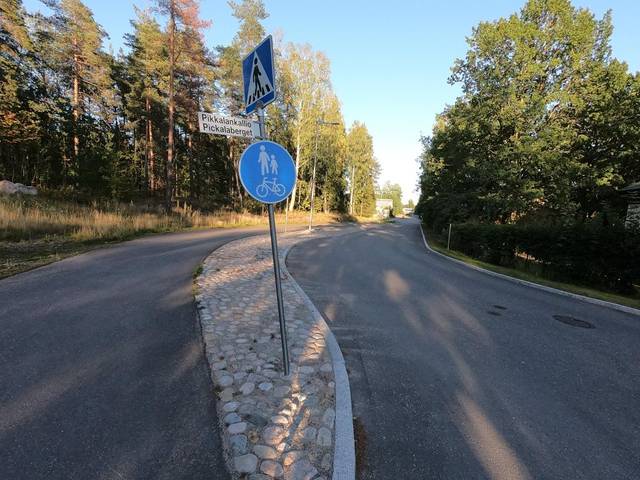
Region: Finland
Coordinates: 60.21, 24.802